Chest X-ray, AP view. Patient: 76 years old, sex F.
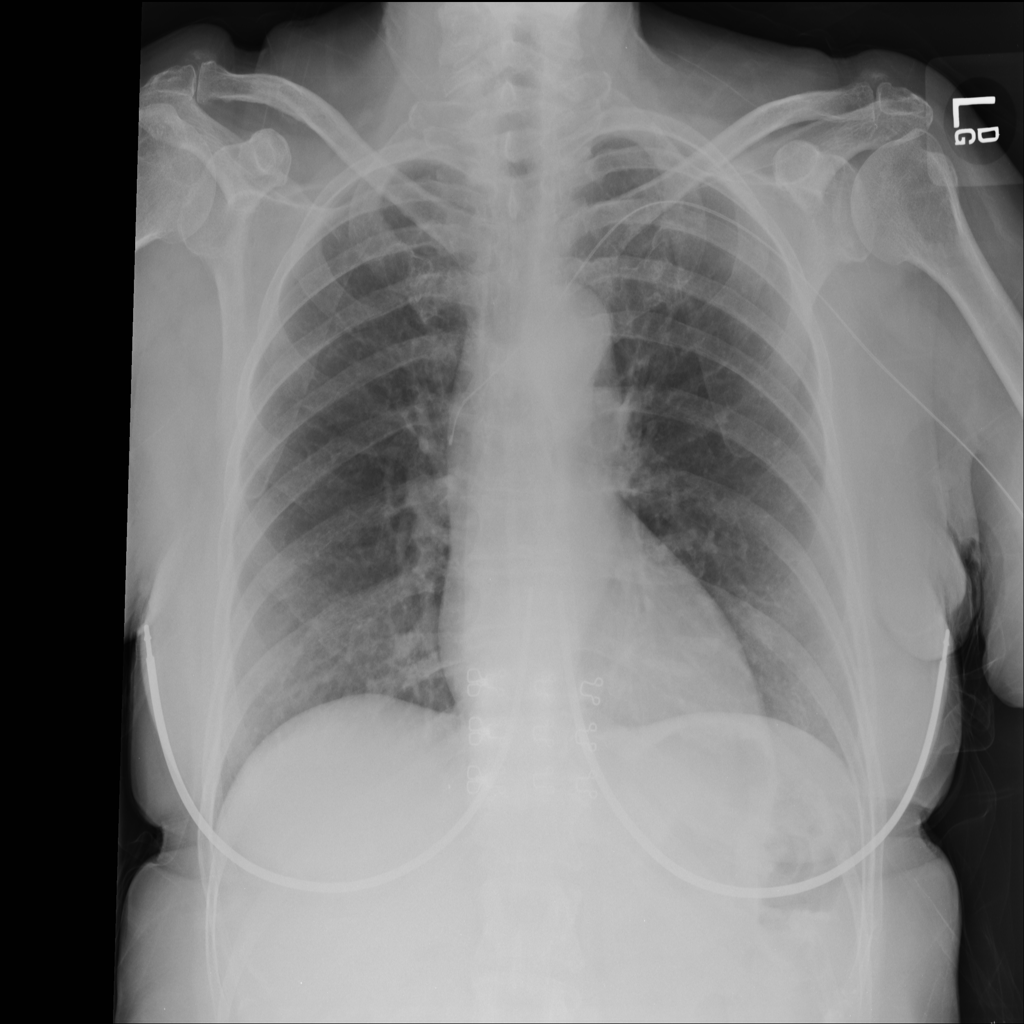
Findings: No Finding